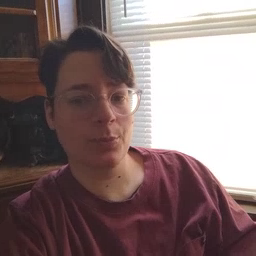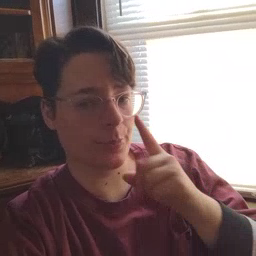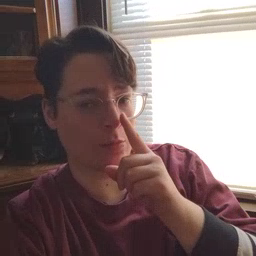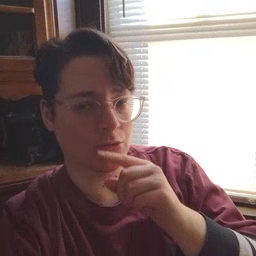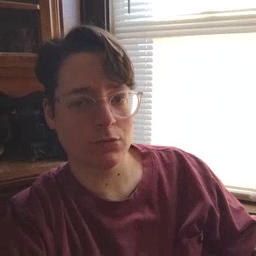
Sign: mouse